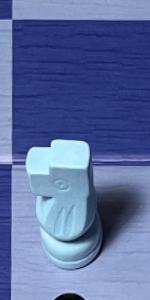
Label: Knight_White